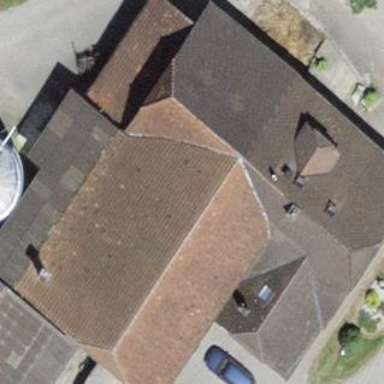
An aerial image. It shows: Farm building.